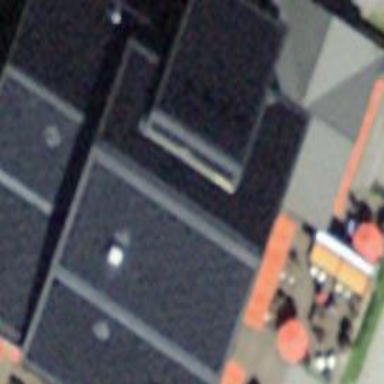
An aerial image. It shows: Hotel.